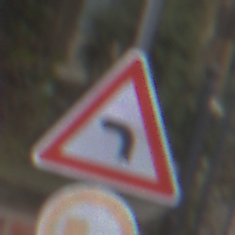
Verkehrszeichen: KurveLinks
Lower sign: UeberholverbotKraftfahrzeuge
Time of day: Midday
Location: Outdoor (Urban)
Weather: Overcast
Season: NotSpecified
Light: Natural